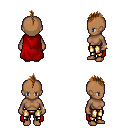
a pixel art fantasy rpg character, female body template, human, dark skin, red cape, gold greaves, brown mohawk hairstyle, bracelets, four views (front, back, left, right), 2x2 character sprite sheet, small pixel art, hard edges, no anti-aliasing